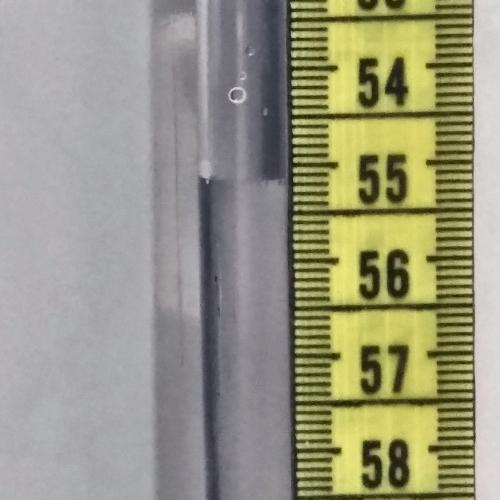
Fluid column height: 55.2 cm